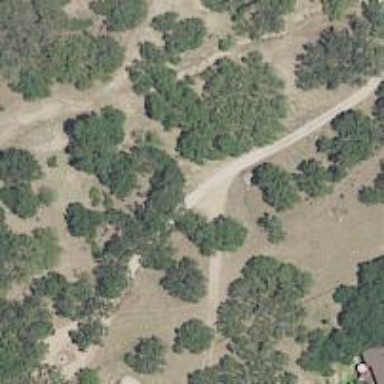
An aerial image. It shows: Driveway.